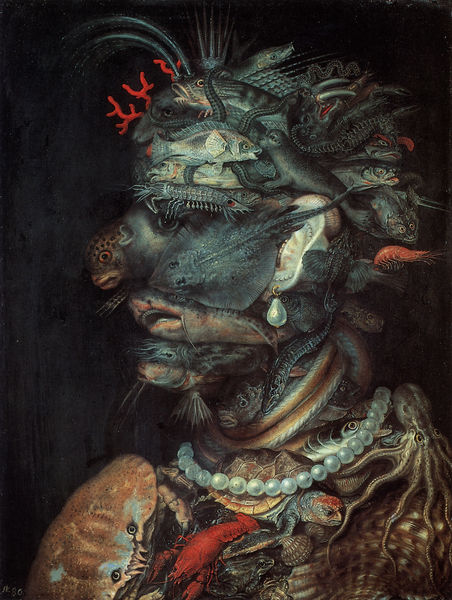
Titel: Das Wasser
Künstler: Giuseppe Arcimboldo
Standort: Wien
Institution: Kunsthistorisches Museum
Schlagwörter: blau, dunkel, gemälde, kopf, mann, meer, vogel, wasser, weiß, gelb, grün, braun, frau, grau, holz, nase, ohr, ohrring, orange, profil, schwarz, stirn, blick, rot, tier, tiere, malerei, augen, barock, gesicht, tot, bildnis, hals, portrait, porträt, öl, natur, auge, haare, perle, perlen, renaissance, rosa, affe, gemüse, italien, abstrakt, kette, modern, ölgemälde, dunkelblau, büste, glatt, wange, perlenkette, halskette, collage, hummer, krabbe, meeresfrüchte, panzer, zangen, geriffelt, mäuler, schlange, krallen, ritter, kollage, zacken, fisch, karpfen, zähne, manierismus, maul, ohring, platten, koralle, muschel, muscheln, schnecke, schnecken, schlagen, schildkröte, drachen, frosch, hau, fische, krebs, leopard, auster, meerestiere, capriccio, unterwasser, flossen, monster, flunder, kiemen, krake, oktopus, qualle, scholle, tintenfisch, aal, wurm, wels, krabben, hai, ohranhänger, fischkopf, hering, makrele, giacometti, seepferdchen, barsch, korallen, würmer, skorpion, robbe, seehund, halbprofile, arcimboldo, quallen, rochen, archimboldo, anamorph, fischkopp, fischmaul, fischmensch, garnele, garnelen, gerusch, glitschig, gräten, lotte, otter, pasticcio, pastiche, prifilbild, schrimp, schrimps, speisefische, surraelismus, seepferd, perlkette, capricio, bizzar, acrimboldo, acriboldo, rot#, schlaange, rabbe, meeresbewohneer, fischstillleben